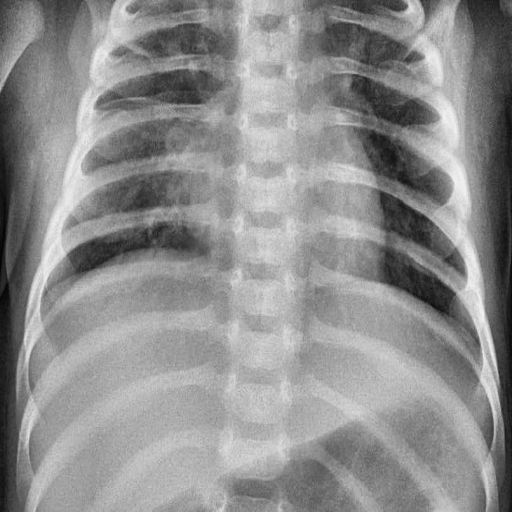
Finding: PNEUMONIA